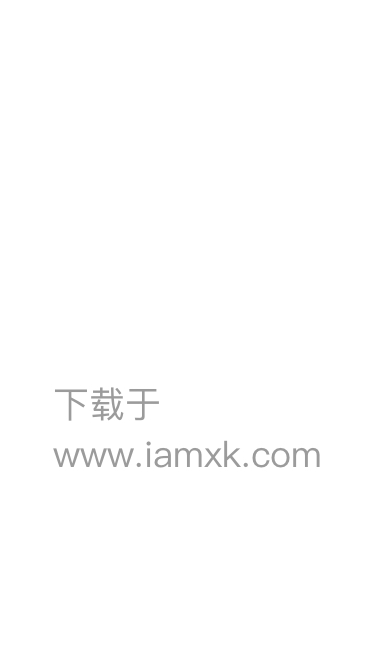
Text in this UI design:
下载于
www.iamxk.com